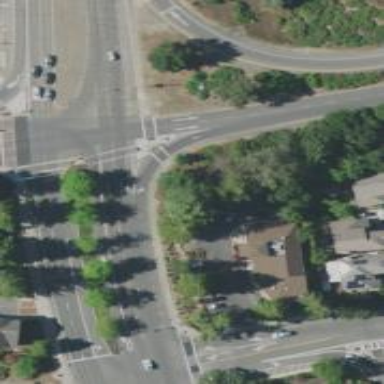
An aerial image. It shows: Solid stop line on the road marking.